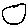
Label: moon